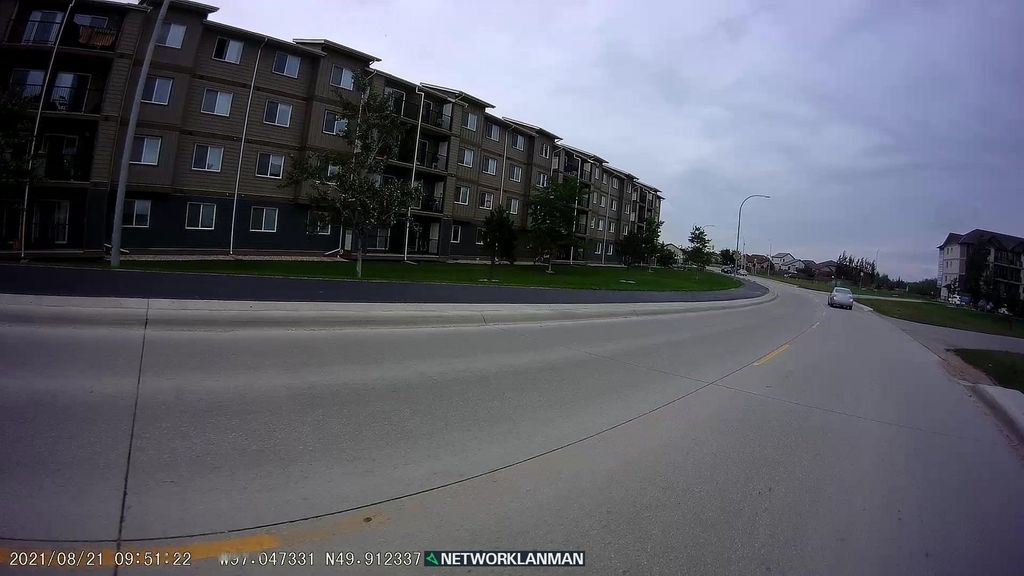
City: winnipeg